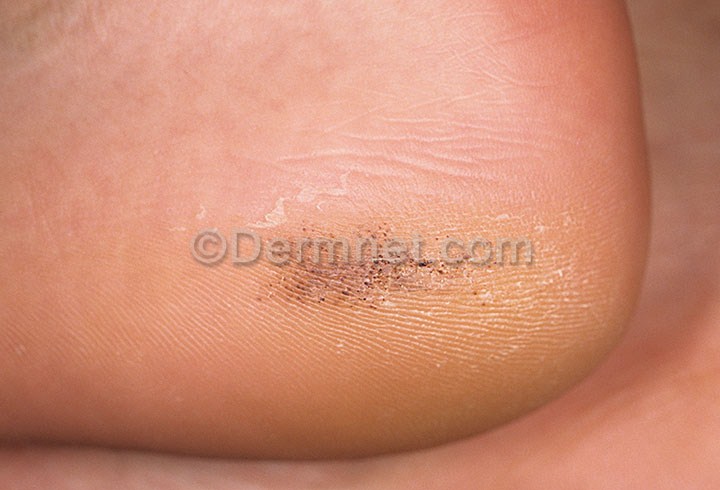
Disease: Warts Molluscum and other Viral Infections